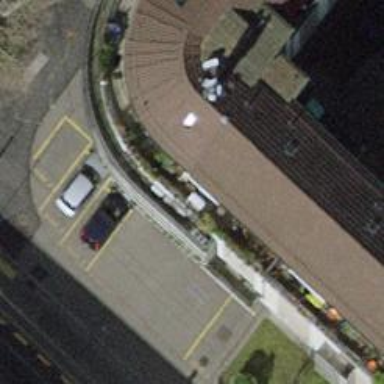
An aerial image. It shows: Furniture shop.